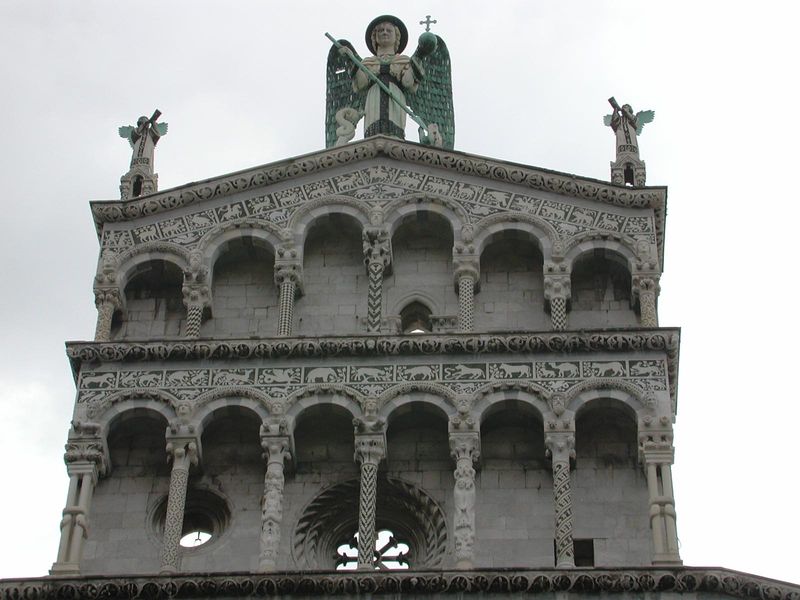
Titel: Lucca, San Michele in Foro
Standort: Lucca, S. Michele in Foro (EU - I)
Schlagwörter: flügel, fenster, säule, säulen, gebäude, haus, tiere, architektur, mensch, stein, horn, kirche, pferd, engel, hase, skulptur, relief, bogen, fassade, giebel, mauer, lanze, bögen, lamm, kreuz, rundfenster, schlange, kapitell, fries, skulpturen, rosette, trompeten, posaune, erzengel, sakralbau, elefant, elefanten, maßwerk, kamel, tieger, reichsapfel, engell, saule